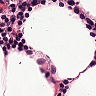
Metastatic tissue present: no